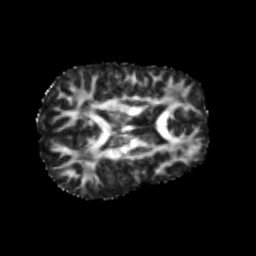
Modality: FA
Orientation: axial
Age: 21
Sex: male
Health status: healthy
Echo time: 0.074 s